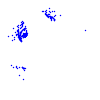
Particle: proton